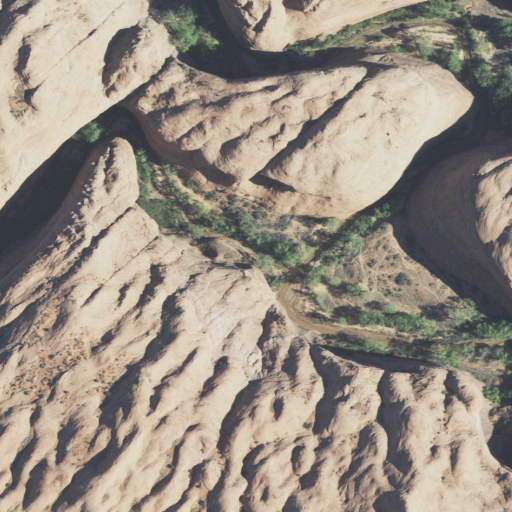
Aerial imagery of valley in Utah named Hurricane Wash containing barren land, shrub, woody wetlands, grassland, and herbaceous wetlands